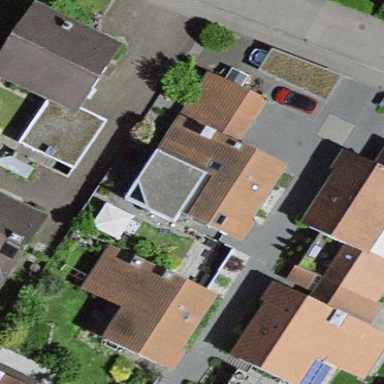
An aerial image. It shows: Detached building with saltbox roof shape.